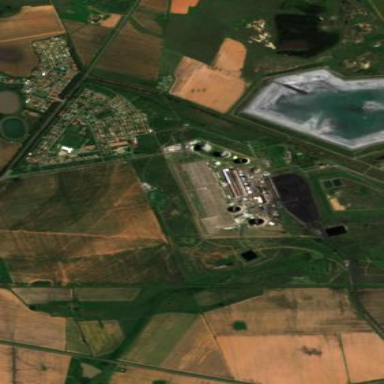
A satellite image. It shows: Industrial area with coal power plant.